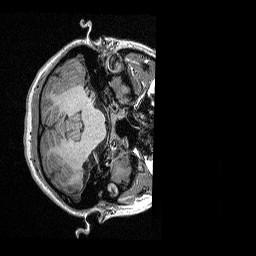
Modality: T1map
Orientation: axial